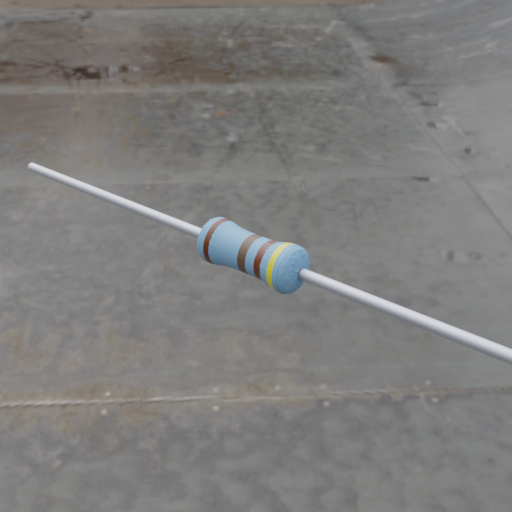
Resistor colour bands (in order): brown, brown, brown, yellow